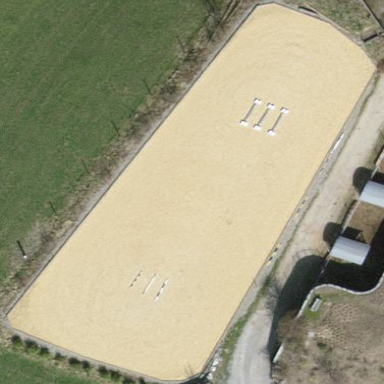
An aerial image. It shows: Equestrian pitch for leisure land use.